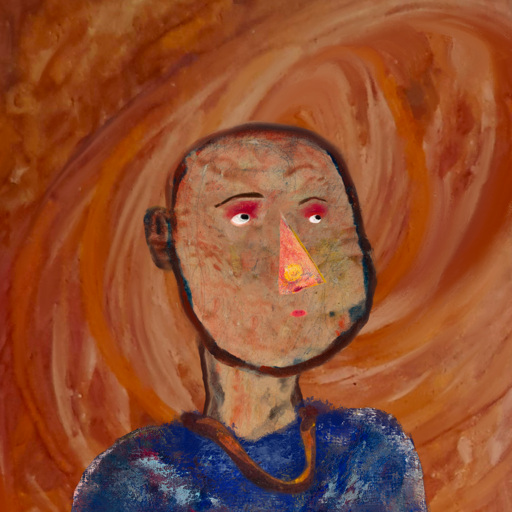
Background: Pious_Lady, Head And Neck Side: Orphan, Face Side: Irani, Bust: Irani, Hair Side: Blank, Head Accessory: Blank, Second Necklace: Comrade, Necklace: Blank, Baby: Blank